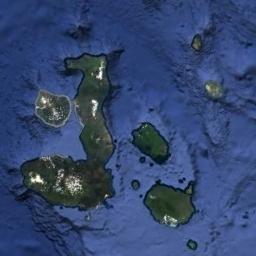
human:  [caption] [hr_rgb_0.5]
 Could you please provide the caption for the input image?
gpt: The archipelago has some islands of different sizes and some ups and downs are on the ocean floor .

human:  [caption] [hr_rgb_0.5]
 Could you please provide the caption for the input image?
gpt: A group of green islands on the blue sea .

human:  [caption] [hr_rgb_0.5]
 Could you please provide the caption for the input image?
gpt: The island looks desolate .

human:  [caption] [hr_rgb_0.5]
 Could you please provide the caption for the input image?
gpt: There are many islands of different shapes and sizes .

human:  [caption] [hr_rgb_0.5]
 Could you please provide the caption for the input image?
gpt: There are group of green islands with some buildings on a blue sea .